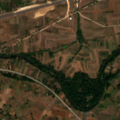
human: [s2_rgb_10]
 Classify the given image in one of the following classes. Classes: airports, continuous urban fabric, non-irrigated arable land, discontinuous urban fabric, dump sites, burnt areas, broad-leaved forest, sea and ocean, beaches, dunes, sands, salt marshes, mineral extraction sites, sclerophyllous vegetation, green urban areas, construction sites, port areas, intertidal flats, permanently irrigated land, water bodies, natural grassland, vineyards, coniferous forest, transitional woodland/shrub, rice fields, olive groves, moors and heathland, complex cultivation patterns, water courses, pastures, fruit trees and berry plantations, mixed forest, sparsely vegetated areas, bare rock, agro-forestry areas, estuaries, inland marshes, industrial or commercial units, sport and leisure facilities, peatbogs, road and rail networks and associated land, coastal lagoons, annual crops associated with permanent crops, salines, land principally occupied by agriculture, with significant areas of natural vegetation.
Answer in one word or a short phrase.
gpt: non-irrigated arable land, complex cultivation patterns, land principally occupied by agriculture, with significant areas of natural vegetation